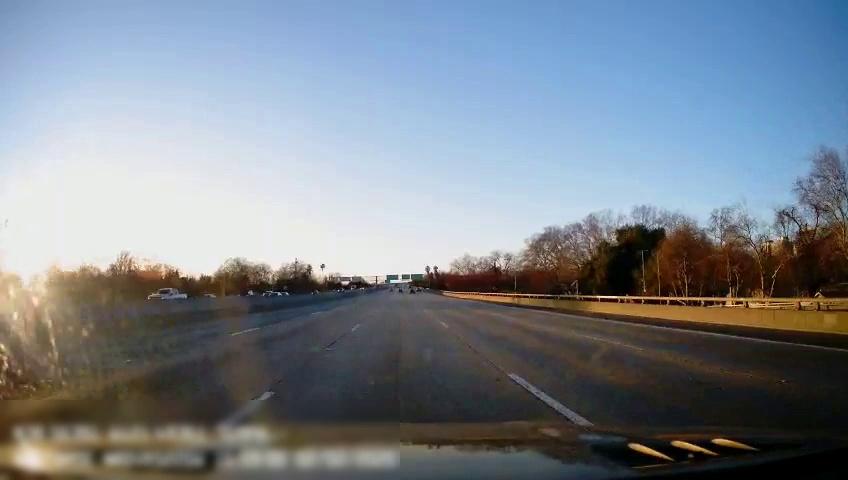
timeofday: Day
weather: Sunny
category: Drivable Space
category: Vehicles | Truck
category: Vehicles | Car
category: Vehicles | Car
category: Lanes | Current Lane
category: Lanes | Current Lane
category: Lanes | Alternate Lane
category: Lanes | Alternate Lane
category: Lanes | Alternate Lane
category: Traffic | Signs
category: Traffic | Signs